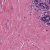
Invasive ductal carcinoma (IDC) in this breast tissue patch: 0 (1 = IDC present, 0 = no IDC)